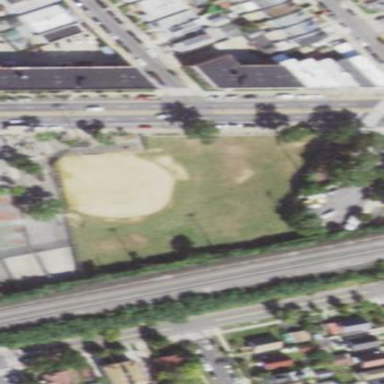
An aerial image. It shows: Baseball pitch for leisure land.